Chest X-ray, PA view. Patient: 35 years old, sex M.
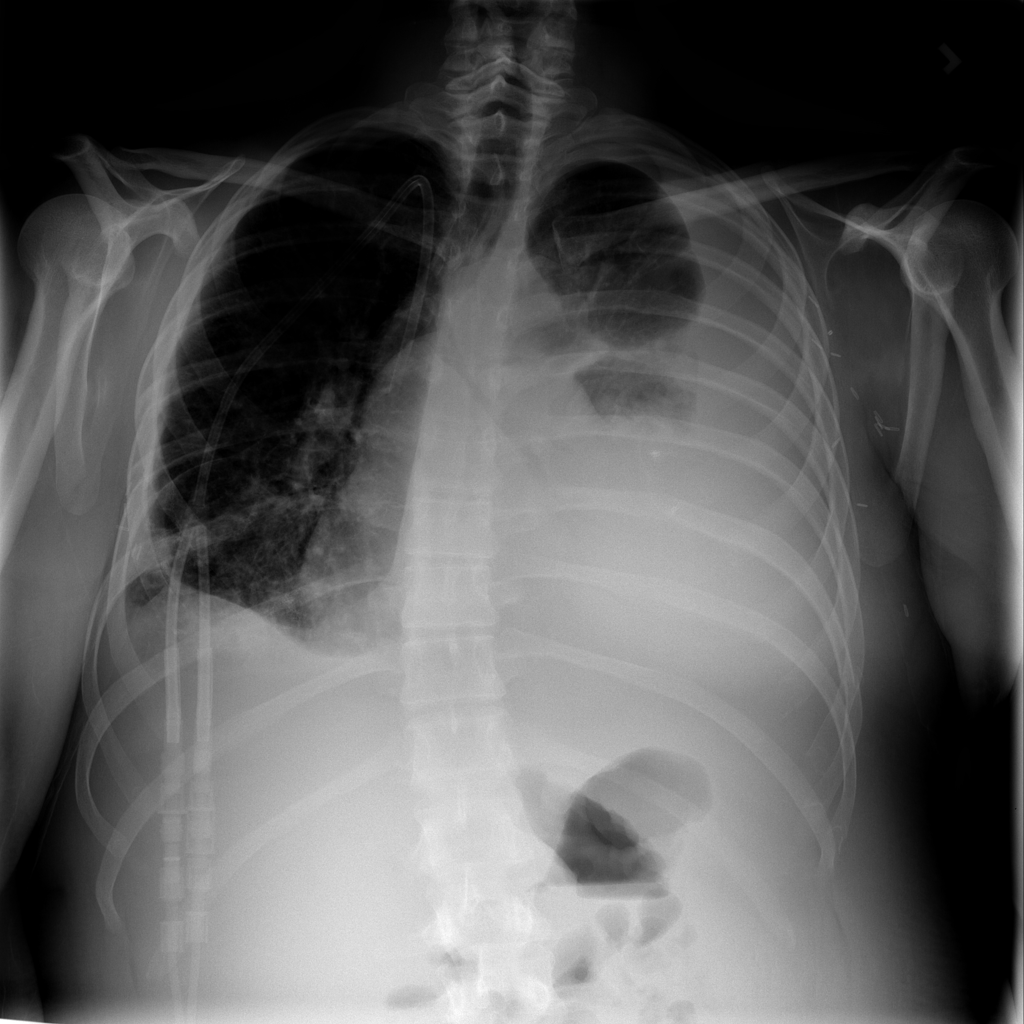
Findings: Effusion, Infiltration